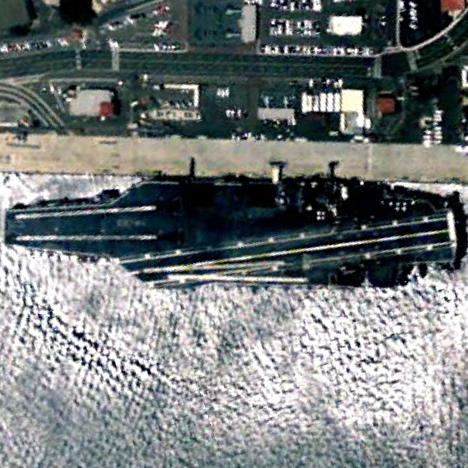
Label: aircraft_carrier